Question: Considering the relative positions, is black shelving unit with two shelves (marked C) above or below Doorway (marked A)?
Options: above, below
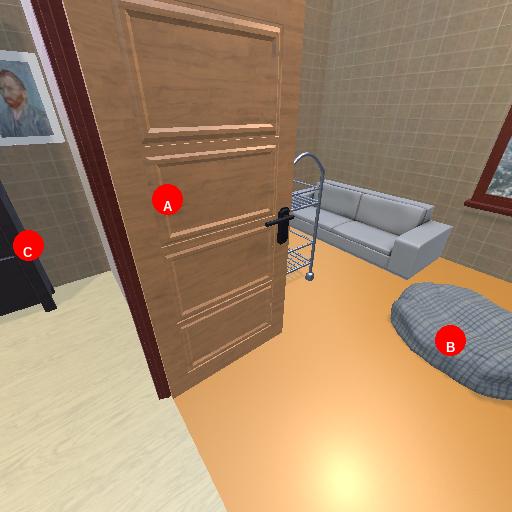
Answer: above